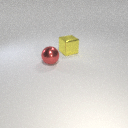
large red metal sphere in front of large yellow metal cube